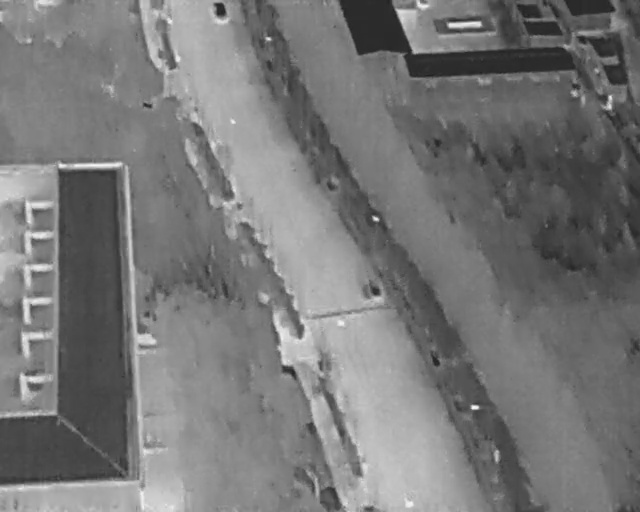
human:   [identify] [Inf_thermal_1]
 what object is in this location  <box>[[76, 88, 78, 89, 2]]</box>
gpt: <ref>1 small car at the bottom right</ref>